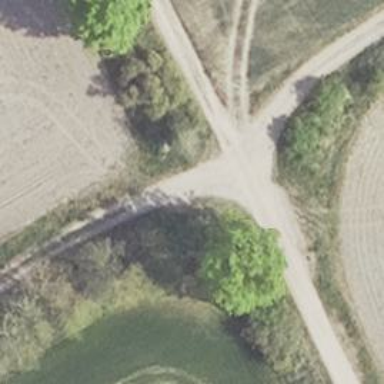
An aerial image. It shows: Sandy track road with grade3 tracktype.